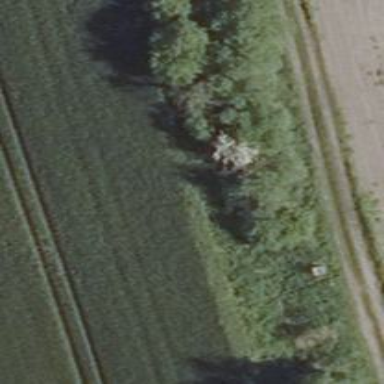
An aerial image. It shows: Row of trees in natural setting.